Aerial crown-view tile of a tropical tree (Barro Colorado Island, Panama), acquired 20250124:
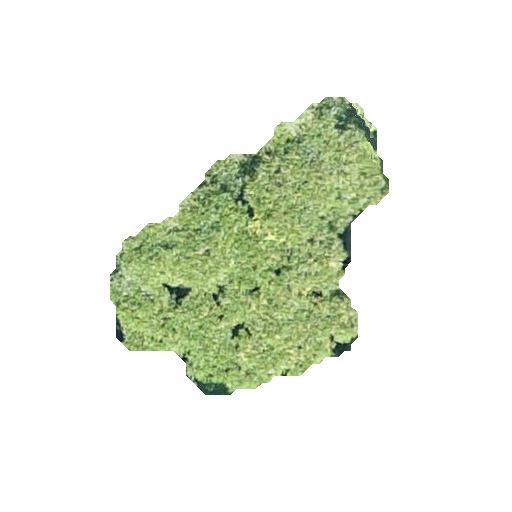
Species: Ocotea oblonga
GBIF accepted scientific name: Ocotea oblonga
Crown area: 75.374 m²